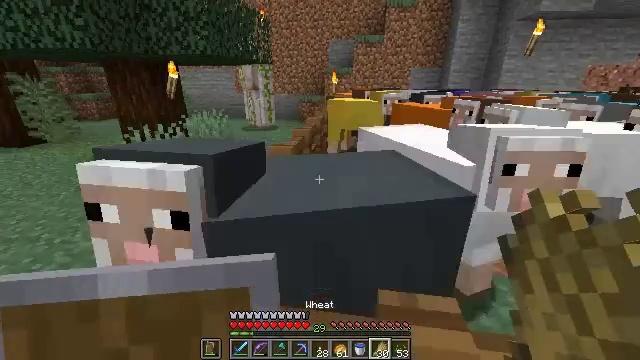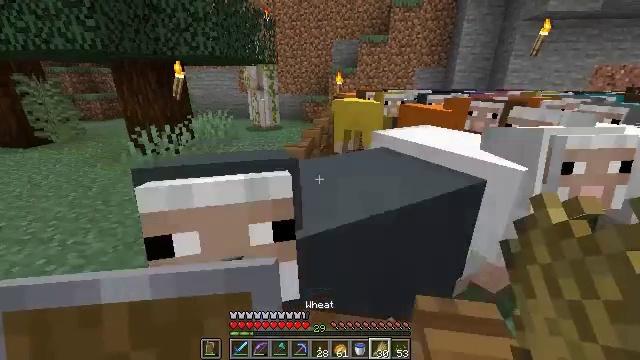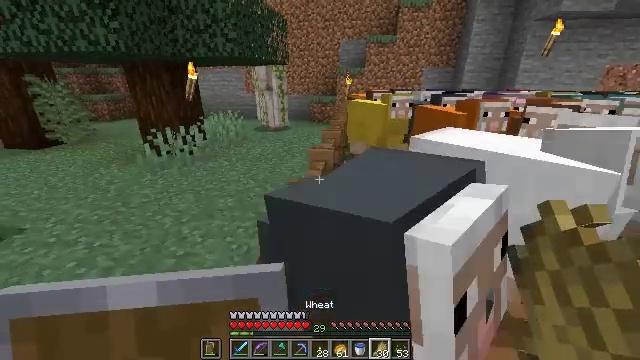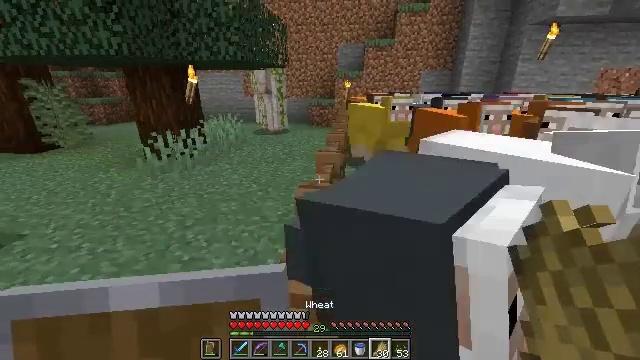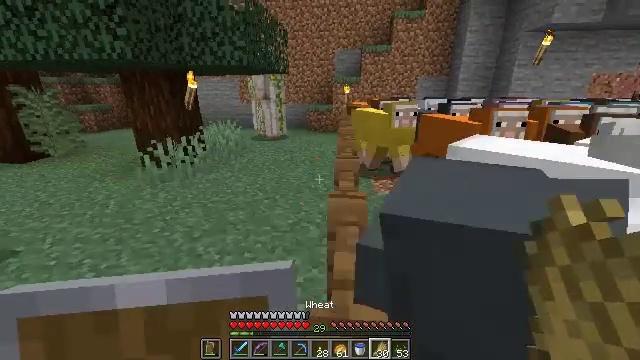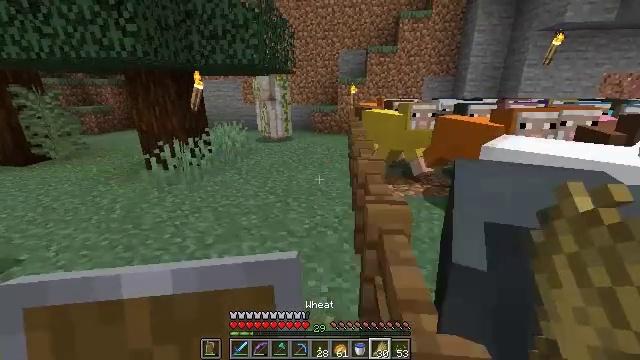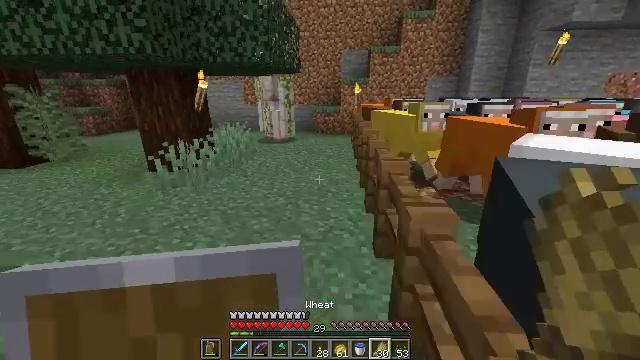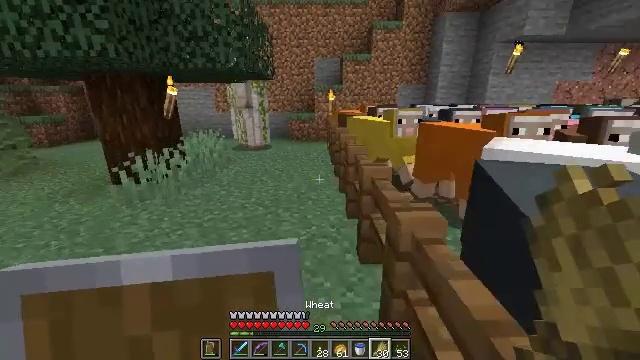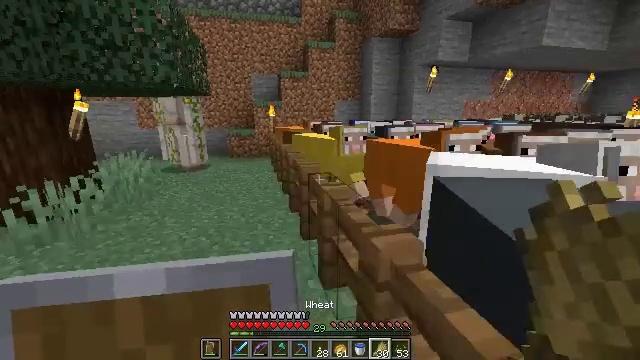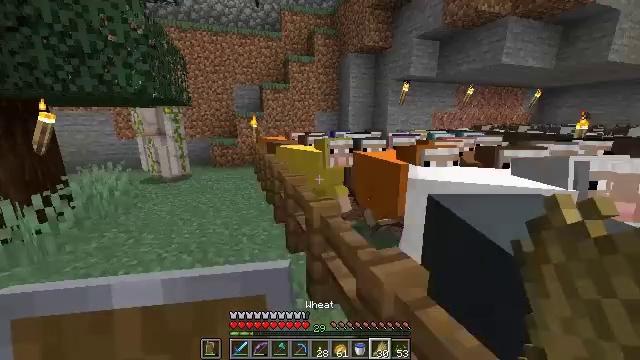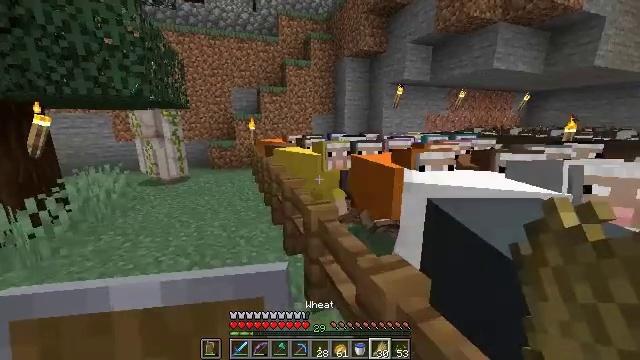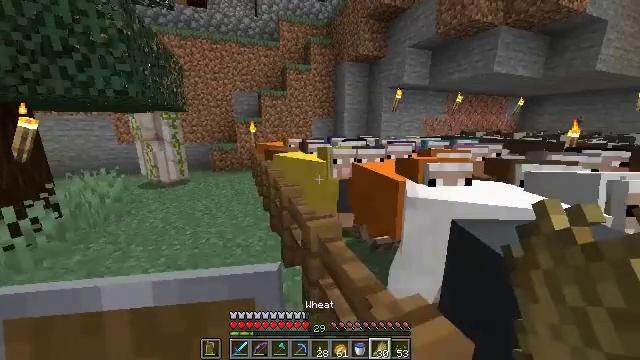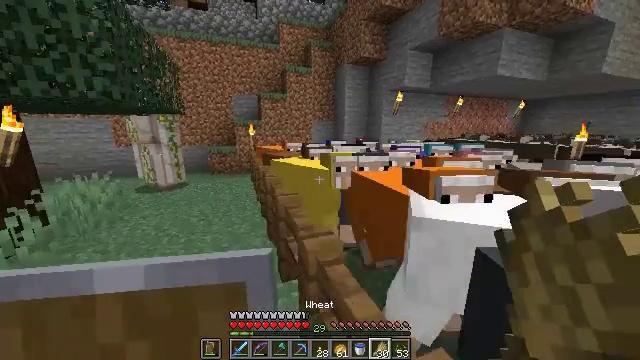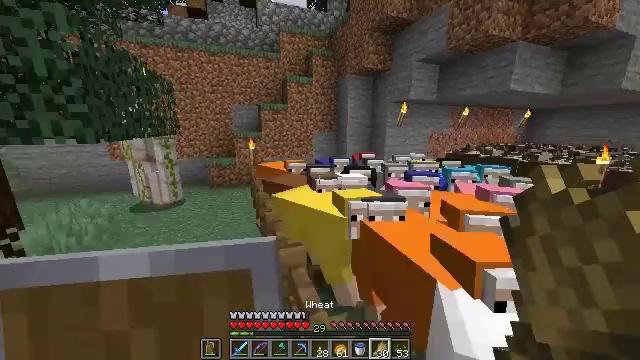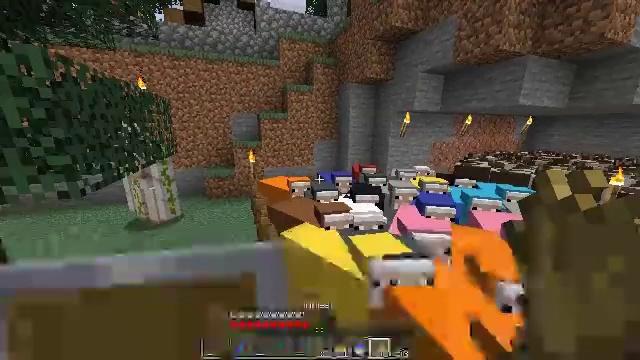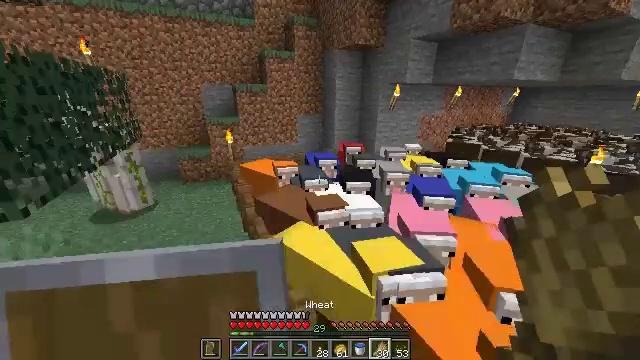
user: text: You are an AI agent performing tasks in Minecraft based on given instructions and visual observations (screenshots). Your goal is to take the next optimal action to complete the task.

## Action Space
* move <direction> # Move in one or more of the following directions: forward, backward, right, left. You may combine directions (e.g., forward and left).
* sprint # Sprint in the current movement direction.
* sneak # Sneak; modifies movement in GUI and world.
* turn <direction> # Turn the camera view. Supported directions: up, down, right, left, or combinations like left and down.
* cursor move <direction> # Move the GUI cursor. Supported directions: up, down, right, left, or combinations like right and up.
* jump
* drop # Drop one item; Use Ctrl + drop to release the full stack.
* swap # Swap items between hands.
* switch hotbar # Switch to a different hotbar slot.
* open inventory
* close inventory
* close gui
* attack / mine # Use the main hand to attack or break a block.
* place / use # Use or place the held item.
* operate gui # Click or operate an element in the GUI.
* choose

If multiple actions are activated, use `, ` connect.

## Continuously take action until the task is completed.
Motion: motion action
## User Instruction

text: Get a hay block by crafting with wheat.
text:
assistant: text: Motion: move left
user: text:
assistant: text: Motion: move left
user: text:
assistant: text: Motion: move forward and move left
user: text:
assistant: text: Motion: move forward and move left, turn right and up
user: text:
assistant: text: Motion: move forward and move left
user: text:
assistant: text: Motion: move forward and move left
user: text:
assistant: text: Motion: move forward and move left, turn right and up
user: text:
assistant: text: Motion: move forward, sprint, turn right and up
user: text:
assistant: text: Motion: move forward, sprint, turn right and up
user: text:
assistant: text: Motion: move forward
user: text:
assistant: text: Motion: move forward
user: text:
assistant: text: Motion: move forward, jump
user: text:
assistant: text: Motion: move forward, jump
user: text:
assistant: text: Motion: move forward, jump
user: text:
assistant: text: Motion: move forward, turn right and down
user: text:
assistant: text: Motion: move forward, turn right and down
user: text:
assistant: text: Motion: move forward, turn right and down
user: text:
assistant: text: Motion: move forward
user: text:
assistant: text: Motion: no_op
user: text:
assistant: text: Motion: turn right
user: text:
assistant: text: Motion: move back, turn right and up
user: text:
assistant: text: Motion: move back, turn right and up
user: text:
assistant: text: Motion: move back, turn right and up
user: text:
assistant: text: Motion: move right, turn right
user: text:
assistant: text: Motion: move right
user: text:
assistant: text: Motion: move right
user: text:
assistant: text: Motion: move right, jump
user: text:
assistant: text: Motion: move right, jump, switch to hotbar 1
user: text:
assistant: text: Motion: move right, jump, switch to hotbar 1
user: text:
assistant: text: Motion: move right